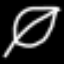
Label: leaf